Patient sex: M
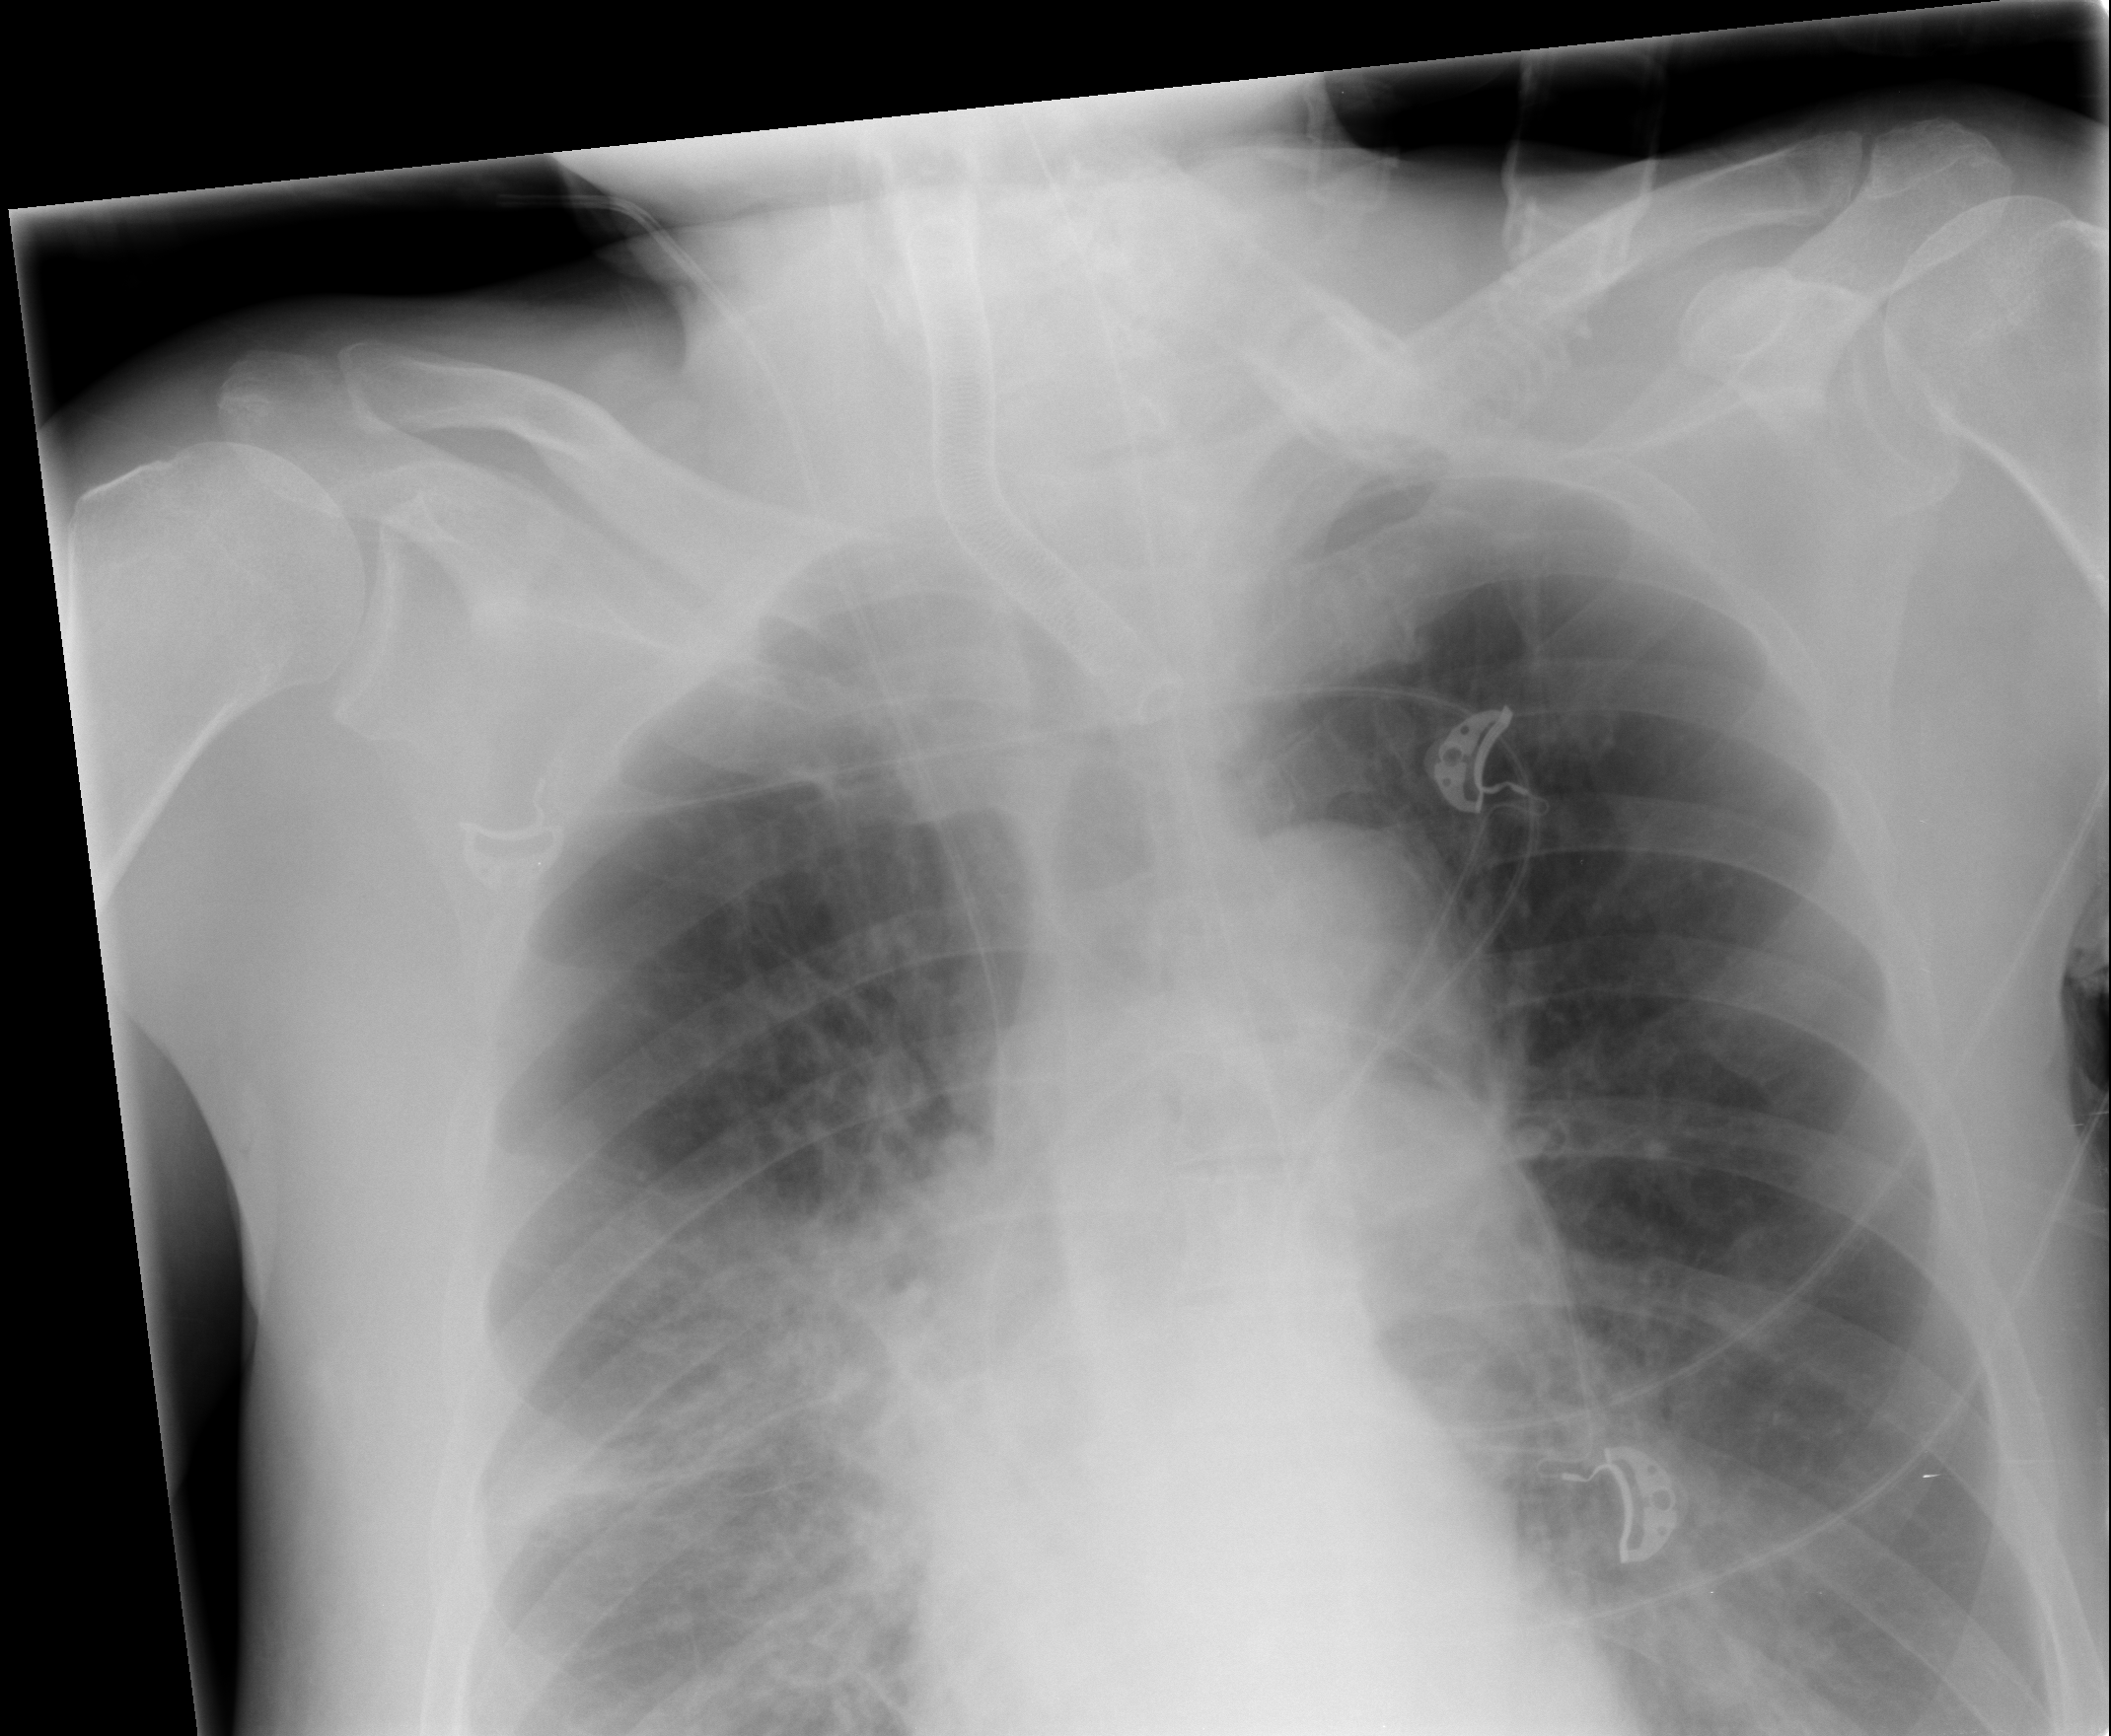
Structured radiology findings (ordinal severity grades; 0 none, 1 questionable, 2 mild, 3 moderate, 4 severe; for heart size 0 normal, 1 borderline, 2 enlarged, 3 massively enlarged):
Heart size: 0
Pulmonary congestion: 0
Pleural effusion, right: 2
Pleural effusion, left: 0
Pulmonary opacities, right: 3
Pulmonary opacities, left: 0
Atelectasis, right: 2
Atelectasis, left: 2